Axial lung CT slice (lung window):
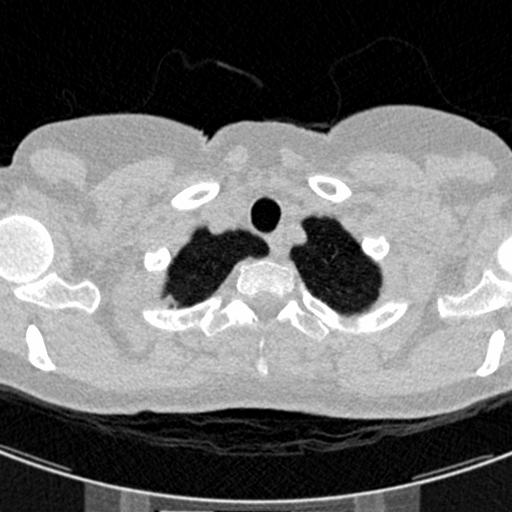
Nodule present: no